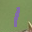
Label: 1